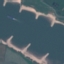
Label: River